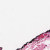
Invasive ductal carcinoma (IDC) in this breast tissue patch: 0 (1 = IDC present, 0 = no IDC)